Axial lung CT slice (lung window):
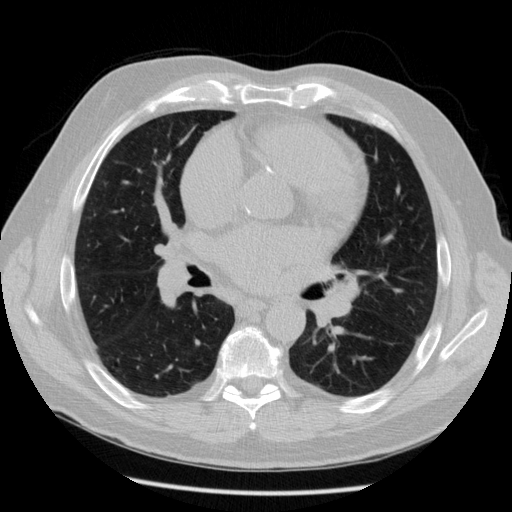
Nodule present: no